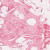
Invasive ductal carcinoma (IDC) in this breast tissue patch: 0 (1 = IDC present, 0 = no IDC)